Question:
I'm having difficulty getting GNUplot to properly render some of my data. Basically I have some 2D heightmap data (for example 512 x 128 data points) and would like to be able to plot this in a "pixel perfect" fashion (i.e. one pixel per data point). Unfortunately at the moment, I'm getting artefacts (see inset) due to the number of pixels being slightly larger than the number of data points. I know I can set the total size of the output using:
'''
set terminal png size 800,400
'''
but is there a way to set just the plot area size in pixels?
Thanks!
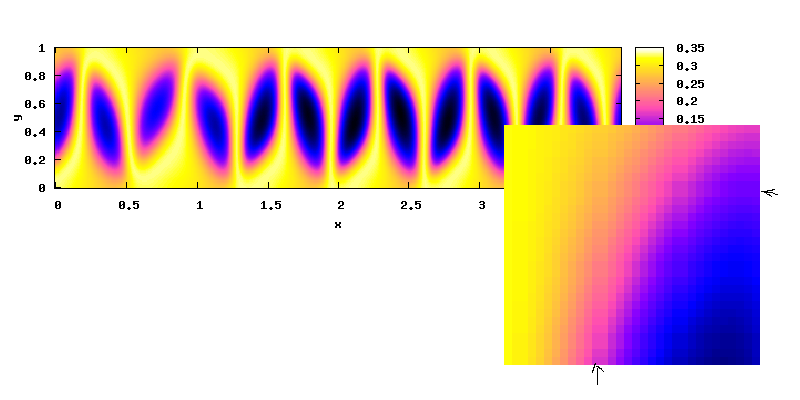
Answer: From the help of the lua/TikZ terminal (there is an option plotsize) it is suggested to remove the plot margins so that plot fills the whole canvas.
'''
set lmargin 0
set rmargin 0
set tmargin 0
set bmargin 0
set terminal png size 512,128
set out 'out.png'
# a checkerboard pattern to test the plot results for errors
f(x,y)=( (x<=0) || (x>=63) || (y<=0) || (y>=63) ) ? 0.5 : ((x+y)%2==0)?0:1
# the 'map' file contains only coordinates.
plot[-1:63][0:64] 'map' u 1:2:(f($1,$2)) with image
unset out
'''
However, this has the drawbacks that you will not have tic labels and so on. You can of course calculate values for the margins yourself, so that they match with the plot size in the end: use
'''
set lmargin at screen 0.25
'''
for example.
Anyway, I would also recommend going for vector graphics whenever possible.